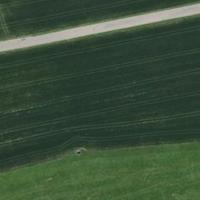
EUNIS habitat code: 55
Species observed at this site:
Fraxinus excelsior